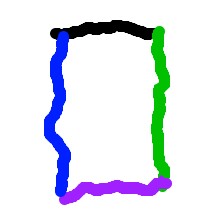
Shape: rectangle